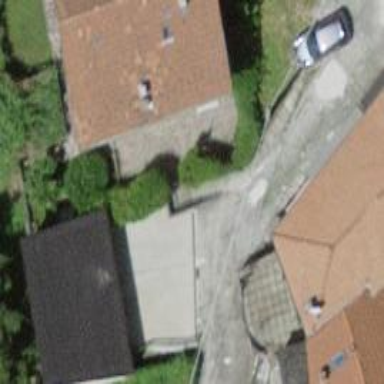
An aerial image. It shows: Residential road with concrete surface.